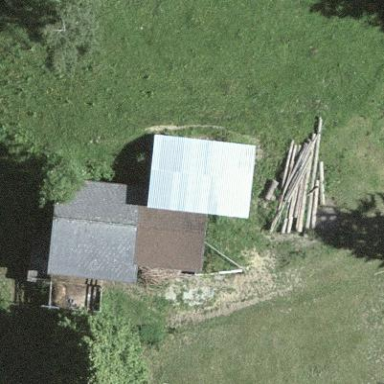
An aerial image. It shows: Rural barn.